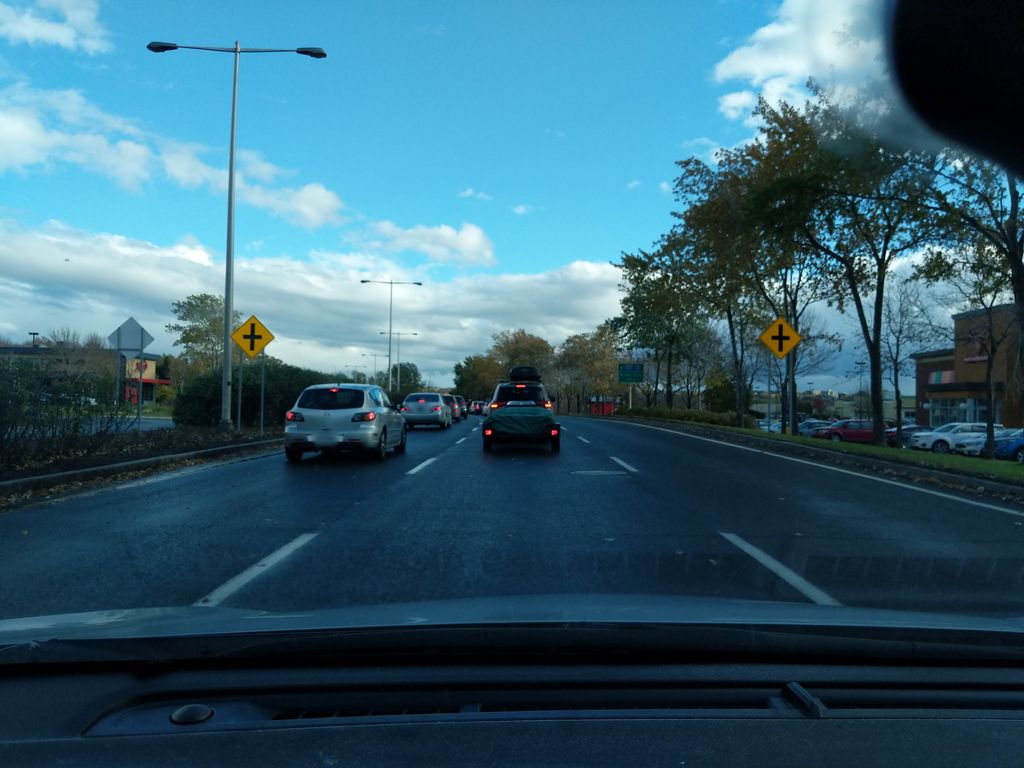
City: quebec_city